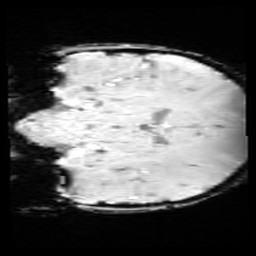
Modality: SWI
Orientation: coronal
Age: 10
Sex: male
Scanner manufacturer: siemens
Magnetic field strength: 3 T
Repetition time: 0.027 s
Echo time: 0.02 s